Question: table Structure:
'''
**Orders**
OrderNumber (pk)
IsApproved Boolean
'''
i am creating a shipment. So before creating it , I want to check that whether the selected order is approved or not.
How to implement this ?

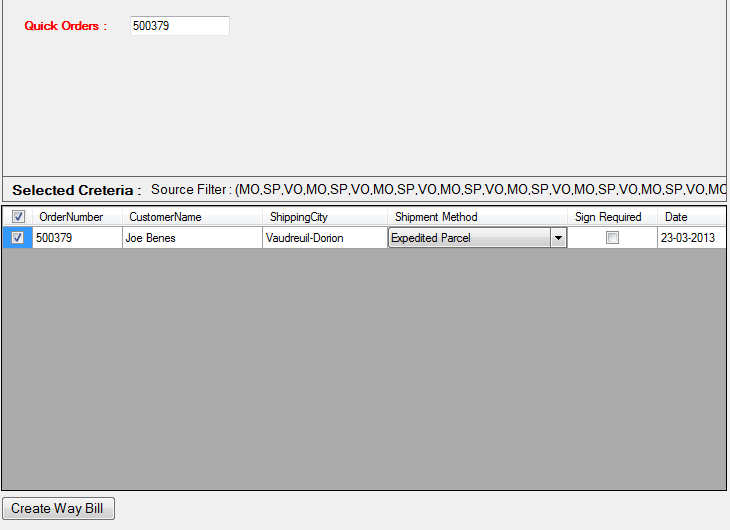
Answer: '''
foreach (DataGridViewRow dr in gvShipment.Rows)
{
DataGridViewCheckBoxCell chk = (DataGridViewCheckBoxCell)dr.Cells["Select"];
{
if (Convert.ToBoolean(chk.Value) == true)
{
IsApproved += dr.Cells["IsApproved"].Value.ToString() ;
}
}
}
if (IsApproved == "False")
{
MessageBox.Show("This Order is not Approved.", "Message");
return;
}
'''